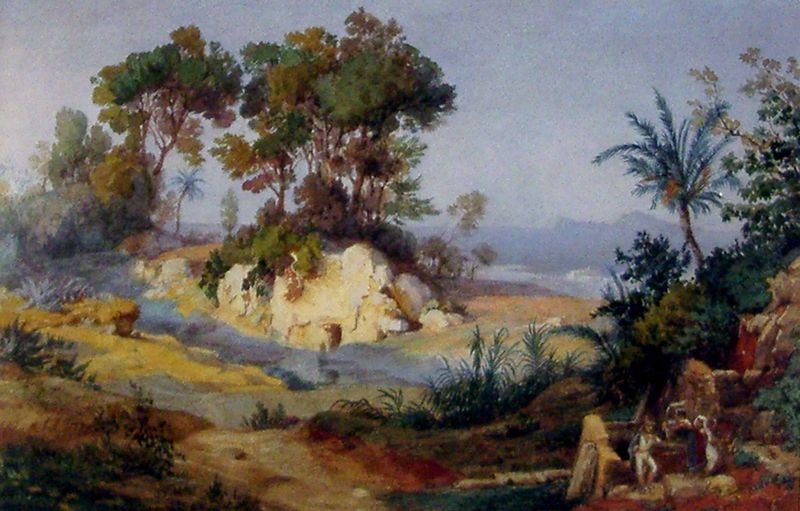
Titel: Blick über den Golf von Neapel auf die Insel Capri
Künstler: August Wilhelm Ferdinand Schirmer
Institution: (Privatbesitz)
Schlagwörter: baum, berg, blau, blätter, dunkel, felsen, gemälde, gestein, gruppe, himmel, mann, meer, schatten, wasser, aquarell, bäume, fluss, frauen, gelb, grün, landschaft, menschen, ocker, sand, stadt, ufer, braun, frau, hell, hintergrund, licht, schwarz, vordergrund, weiss, zeichnung, gras, haus, rot, weg, wiese, beige, malerei, stein, steine, bild, ast, bach, baumstamm, erde, gräser, horizont, hügel, natur, schilf, stamm, strauch, busch, büsche, gebüsch, sonne, sträucher, insel, land, kind, blatt, pflanzen, wald, brunnen, kinder, garten, farbig, küste, italien, süden, steinig, berge, düne, els, fels, gebirge, wüste, dunst, grafik, graphik, nebel, rast, grube, romantik, wild, farn, palme, junge, bauer, flucht, oase, paradies, knabe, orient, diesig, uniform, flora, verschwommen, bewachsen, fauna, agave, palmen, versteck, sfumato, mediterran, maria, bäum, ägypten, hirt, steinbrunnen, tall, tropen, phantasielandschaft, arkardien, worient